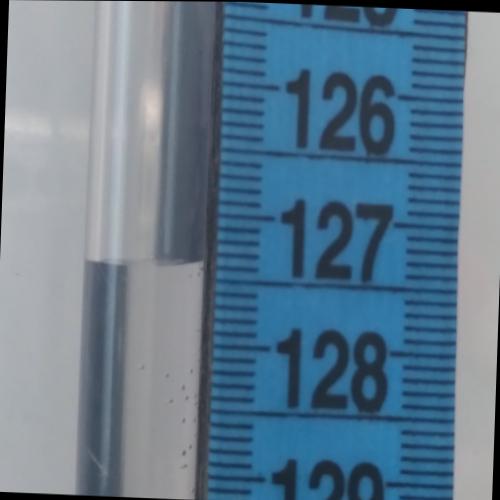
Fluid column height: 127.4 cm